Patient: sex M, age 52
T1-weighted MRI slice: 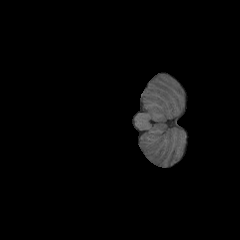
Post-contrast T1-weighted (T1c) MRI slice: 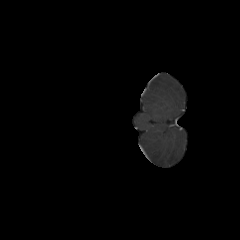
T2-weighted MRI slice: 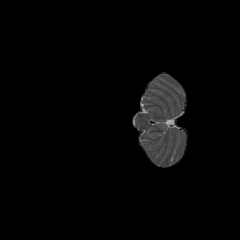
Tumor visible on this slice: no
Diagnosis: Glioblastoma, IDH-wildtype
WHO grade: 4